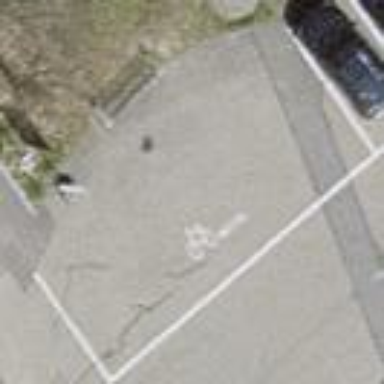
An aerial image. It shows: Bicycle parking area.